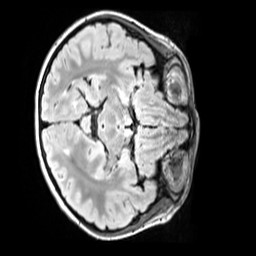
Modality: FLAIR
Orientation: axial
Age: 10
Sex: male
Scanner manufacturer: siemens
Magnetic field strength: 3 T
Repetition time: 5 s
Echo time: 0.388 s